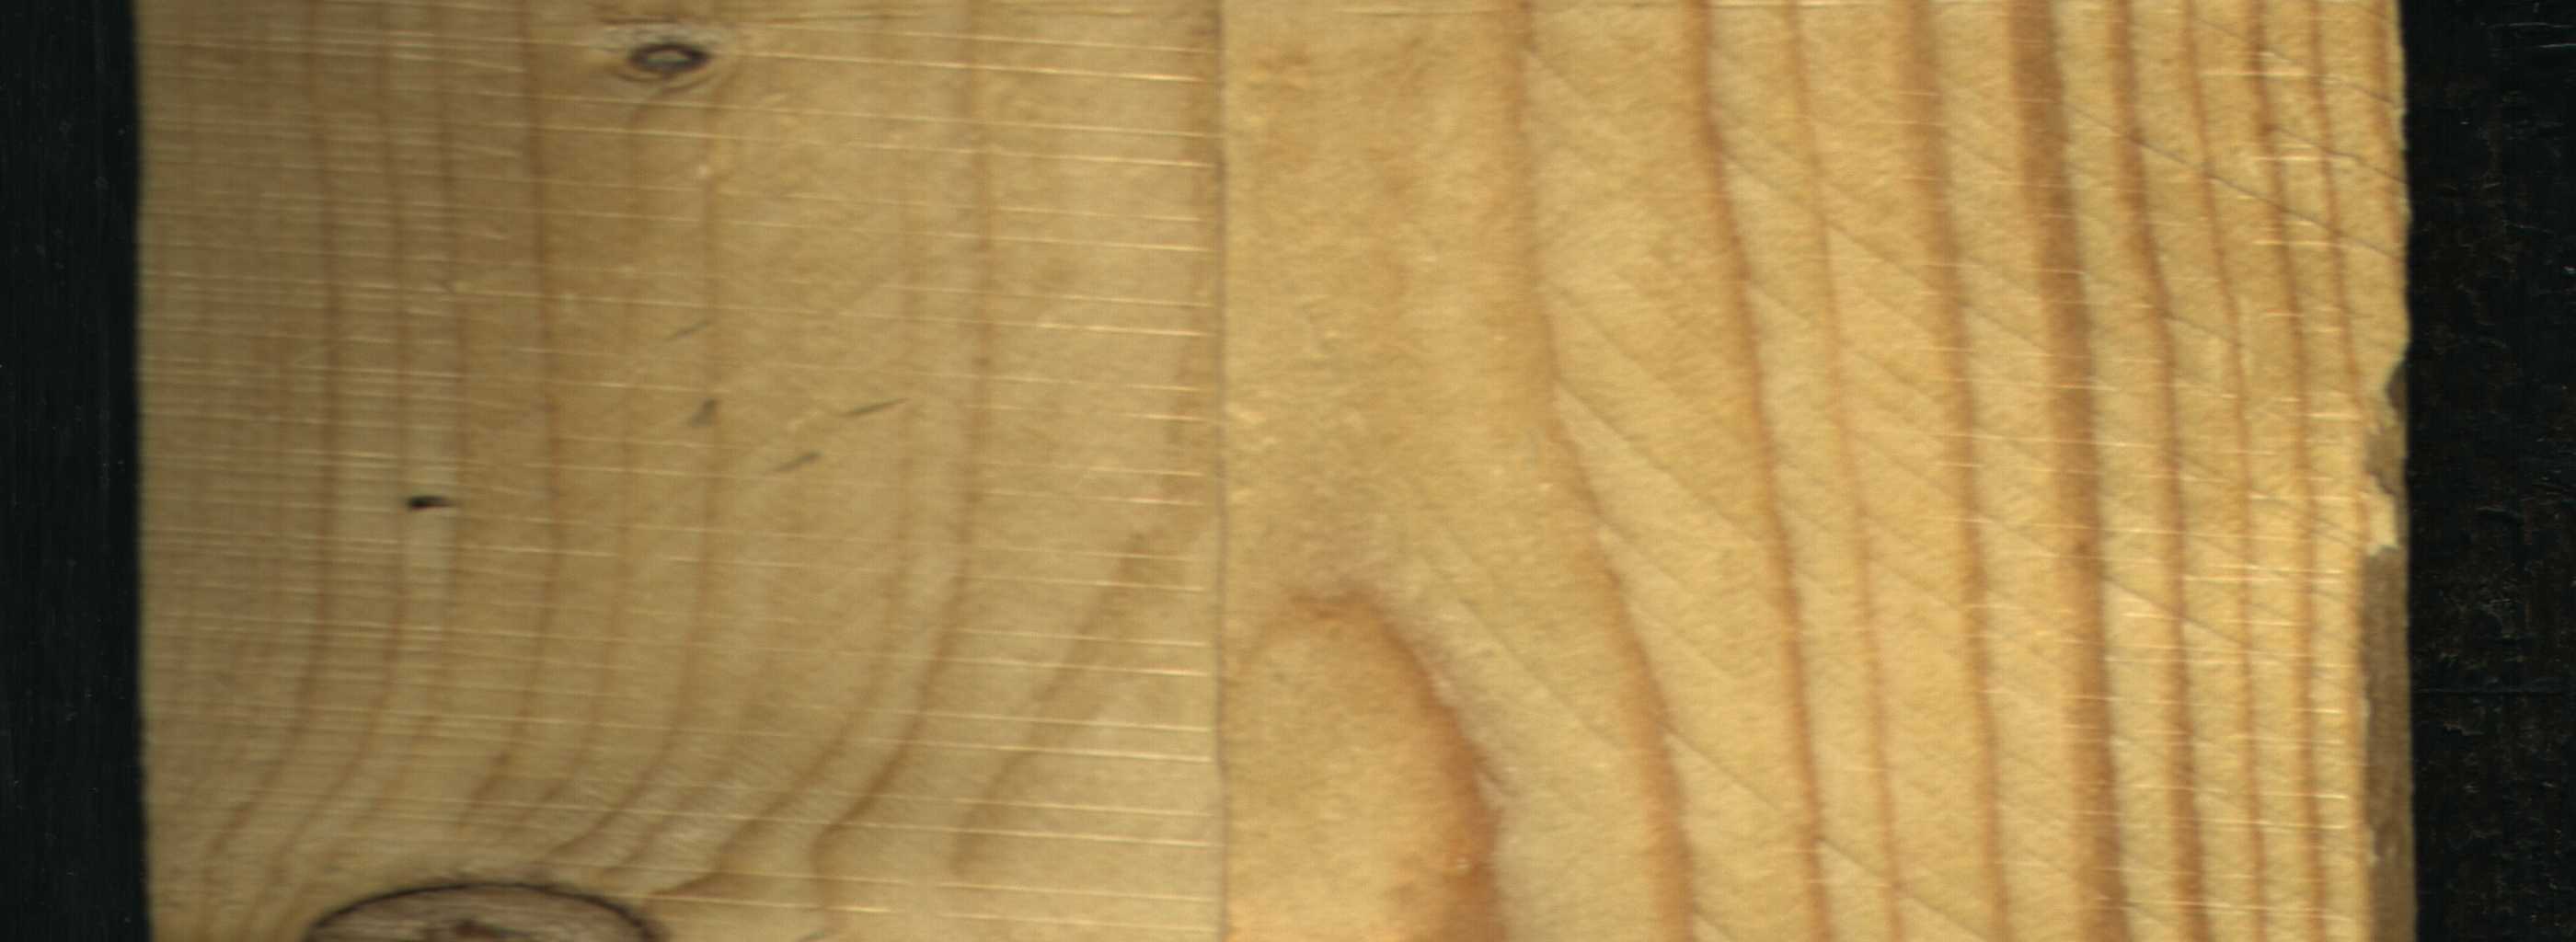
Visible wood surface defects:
Dead_Knot
Dead_Knot